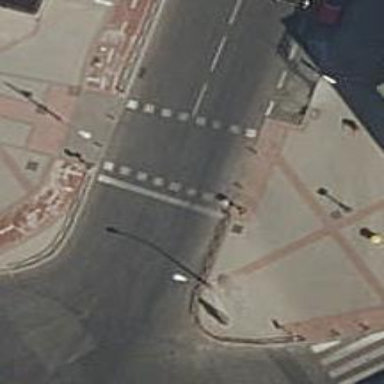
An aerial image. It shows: Zebra crossing with traffic signals. The crossing is marked by traffic lights.